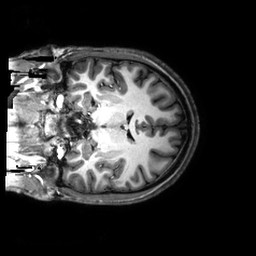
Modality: T1w
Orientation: coronal
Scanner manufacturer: philips
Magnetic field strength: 3 T
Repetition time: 0.0096 s
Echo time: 0.0046 s